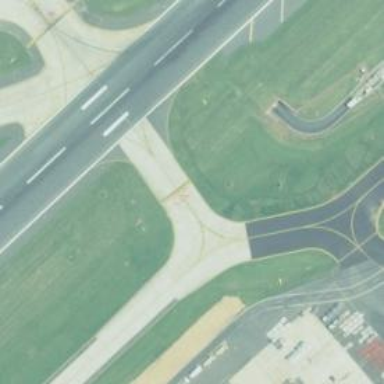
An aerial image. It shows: View of taxiway at the airport.